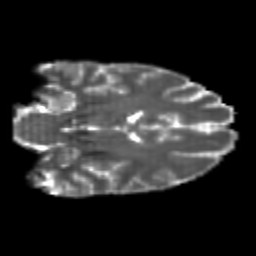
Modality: T2w
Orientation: coronal
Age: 24
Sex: female
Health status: healthy
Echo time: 0.074 s